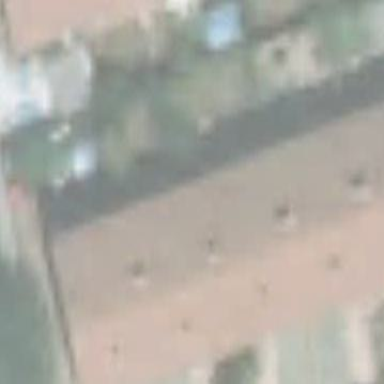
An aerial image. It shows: Terrace building with pitched roof oriented across.